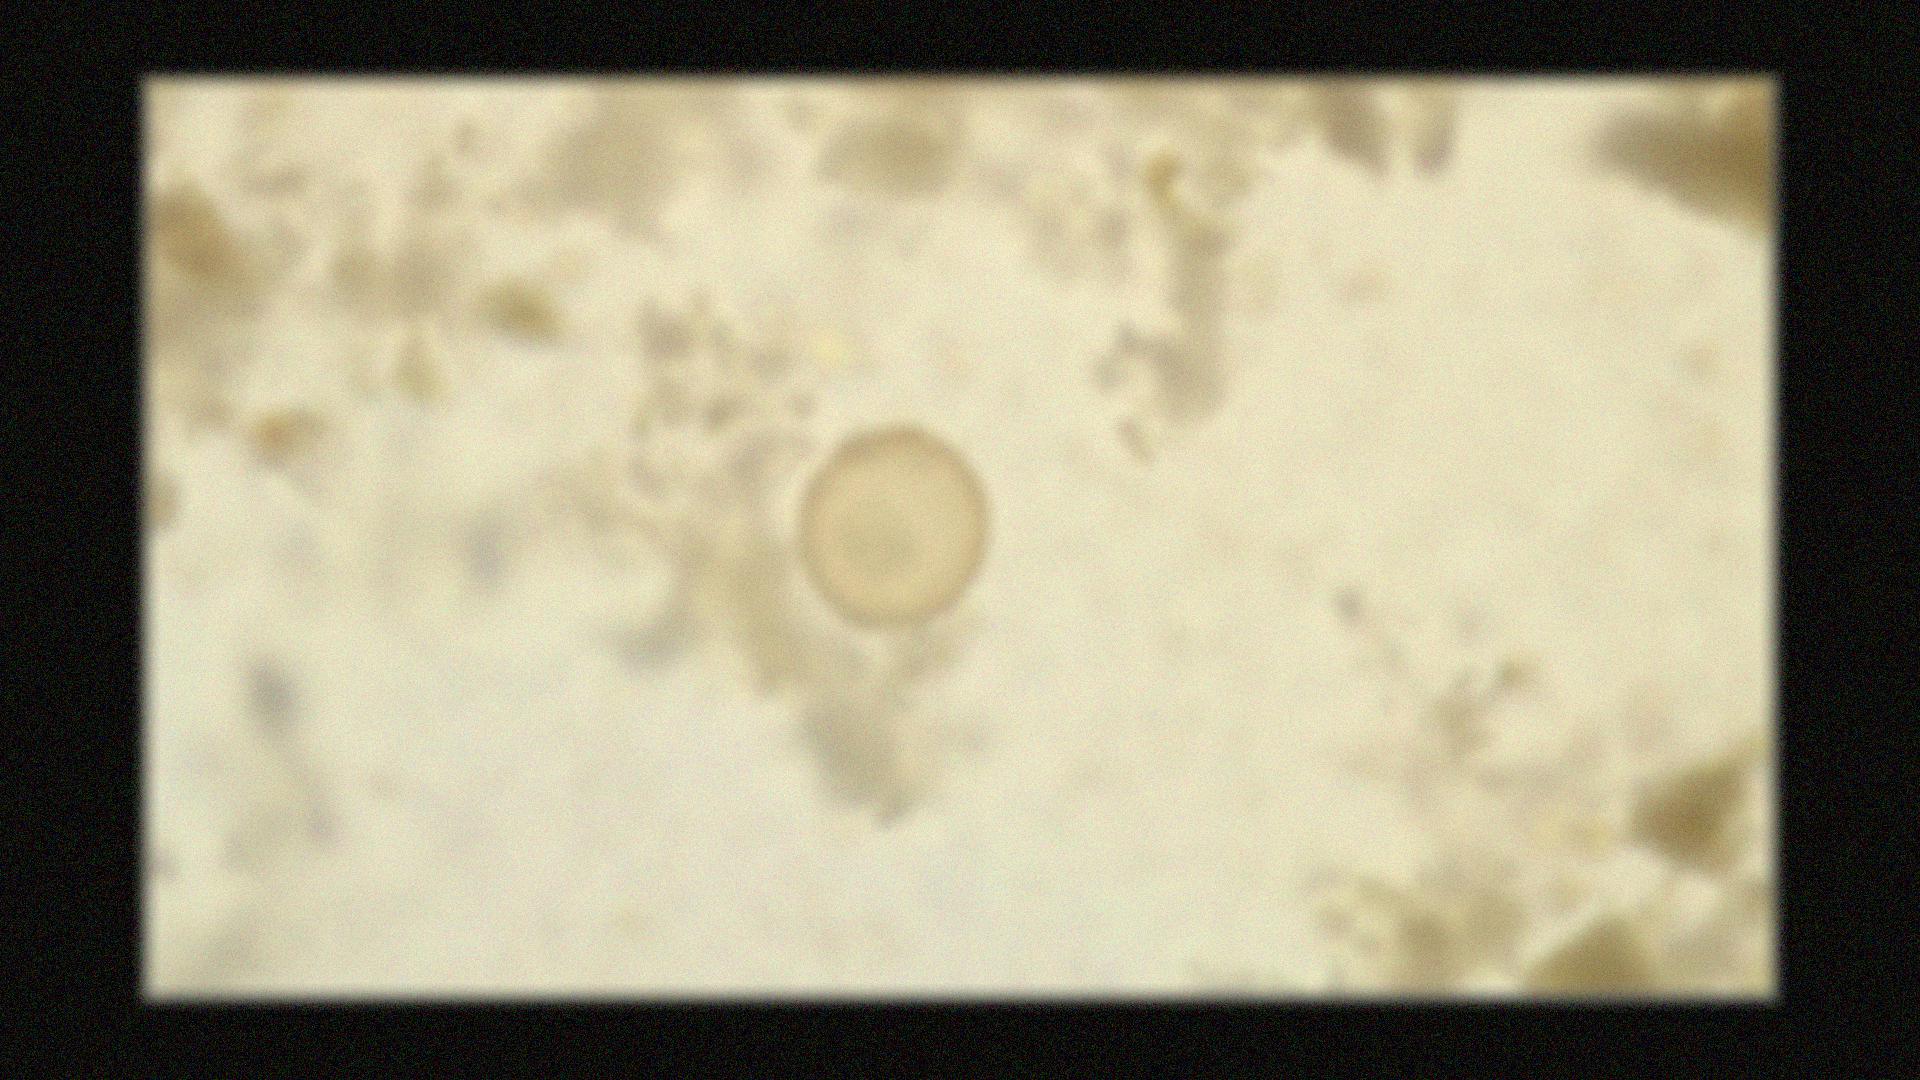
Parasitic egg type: Hymenolepis diminuta